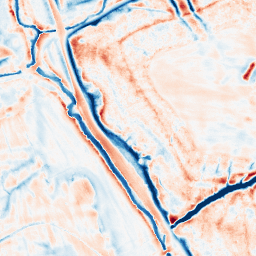
Category: edge_preserving
Decomposition family: bilateral
Decomposition parameters: d: 21
sigma_color: 25
sigma_space: 100
Upsampling method: cubic_catmull_rom
Upsampling parameters: scale: 8
Upsampling scale: 8